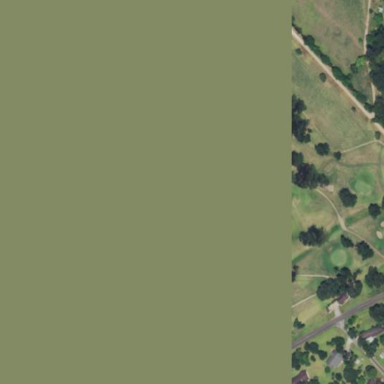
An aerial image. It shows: Golf course.